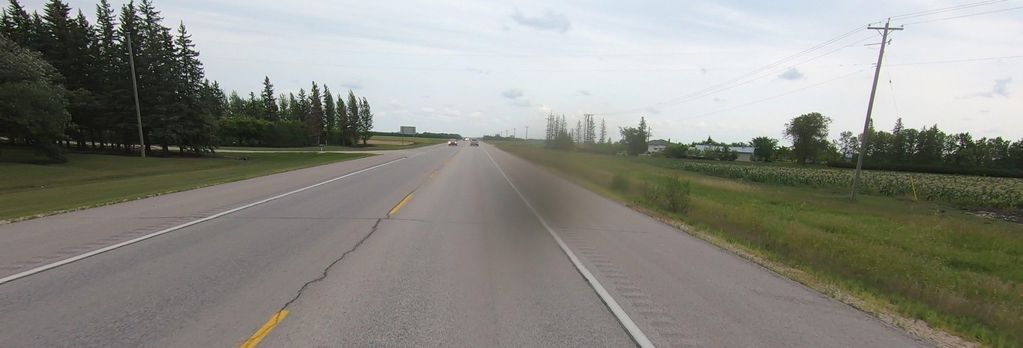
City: winnipeg